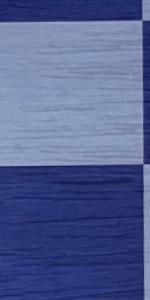
Label: Empty